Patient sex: M
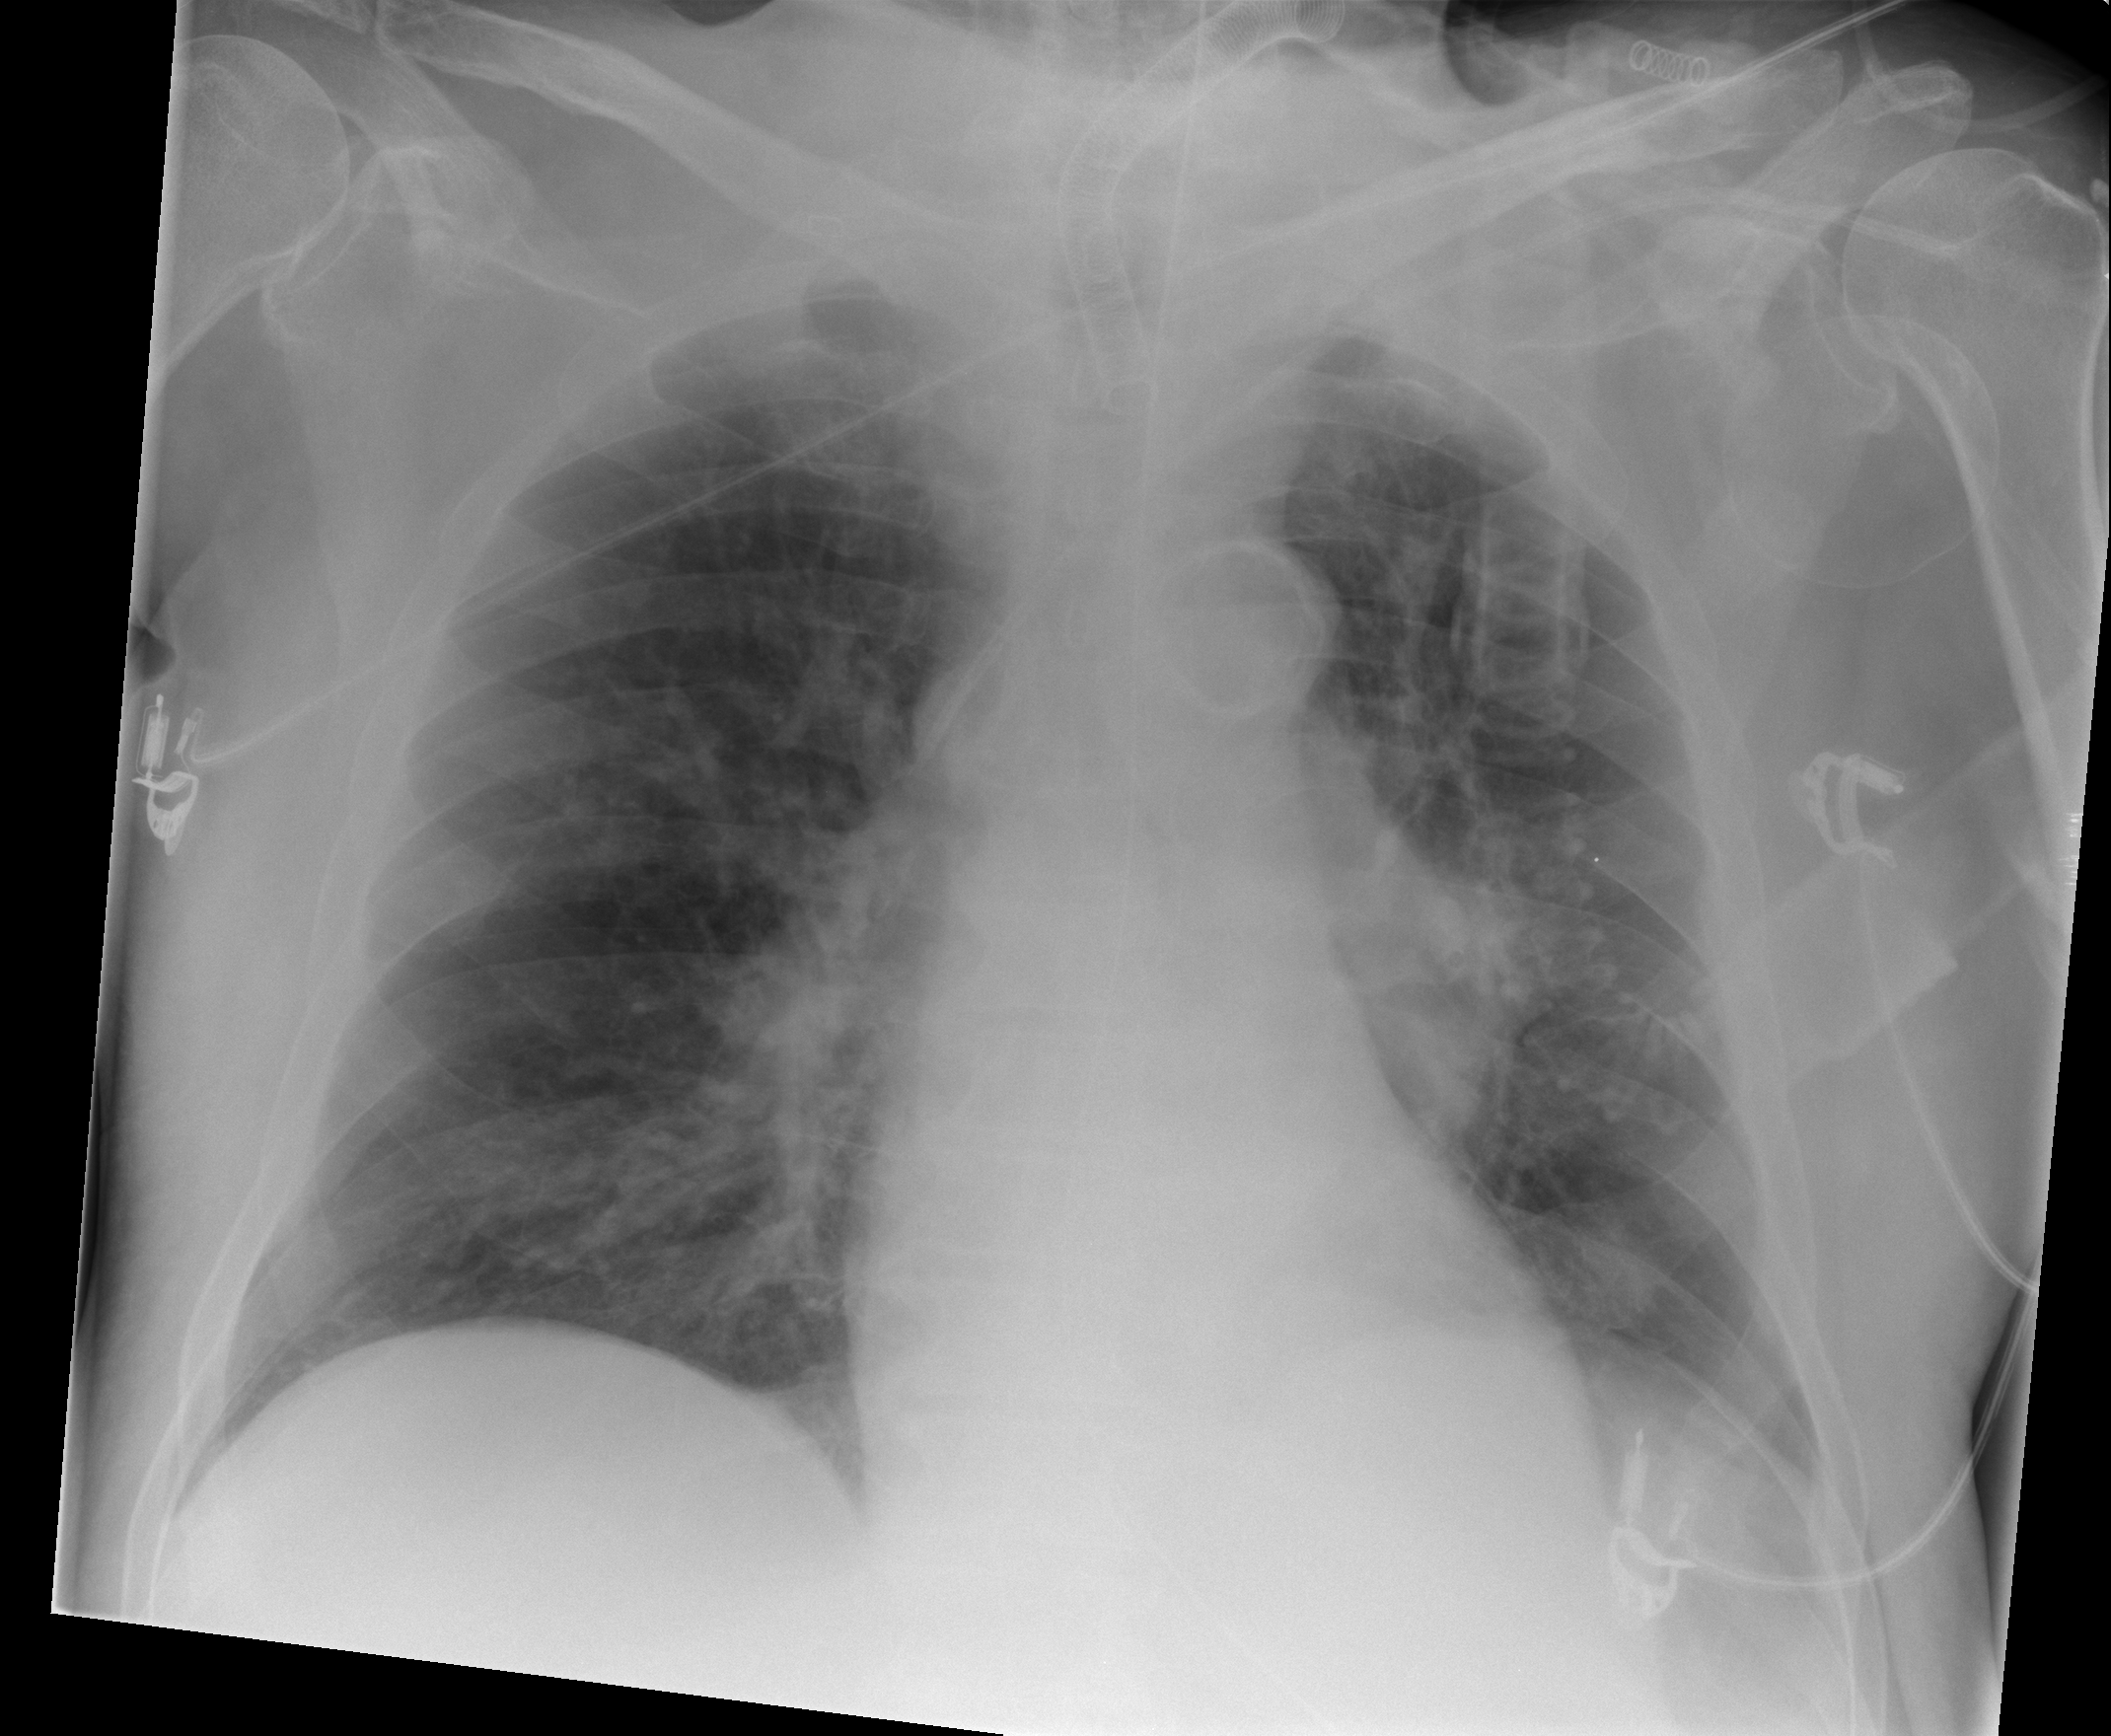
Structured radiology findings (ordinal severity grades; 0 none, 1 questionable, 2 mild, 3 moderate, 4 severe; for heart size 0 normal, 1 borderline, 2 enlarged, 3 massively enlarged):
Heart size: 0
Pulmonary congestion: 0
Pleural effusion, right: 0
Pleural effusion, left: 0
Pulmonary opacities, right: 2
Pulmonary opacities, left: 2
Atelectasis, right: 0
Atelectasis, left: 0